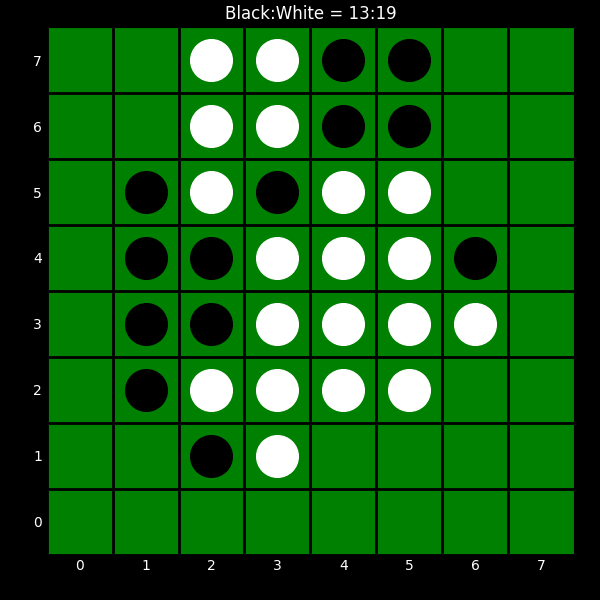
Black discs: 13
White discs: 19